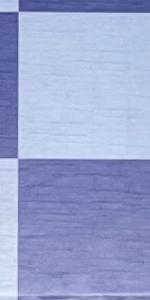
Label: Empty